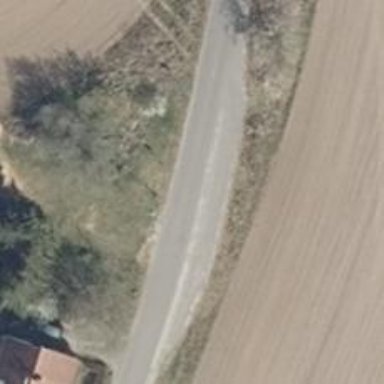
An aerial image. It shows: Passing place on the road.